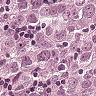
Metastatic tissue present: yes